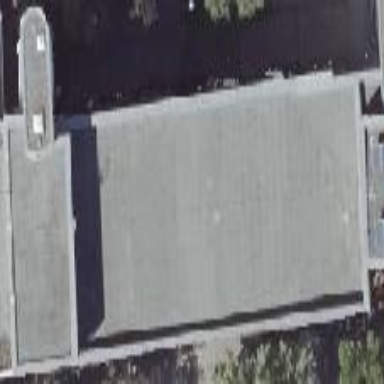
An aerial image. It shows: Flat-roofed school building.